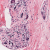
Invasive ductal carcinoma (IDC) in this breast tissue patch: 0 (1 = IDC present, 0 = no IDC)